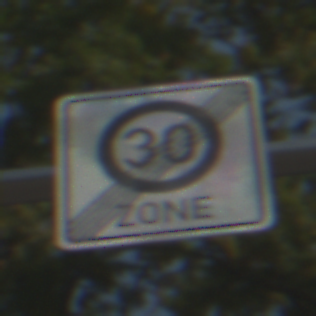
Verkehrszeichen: EndeZone30
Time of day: MorningAfternoon
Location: Outdoor (Suburban)
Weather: Clear
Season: NotSpecified
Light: Natural